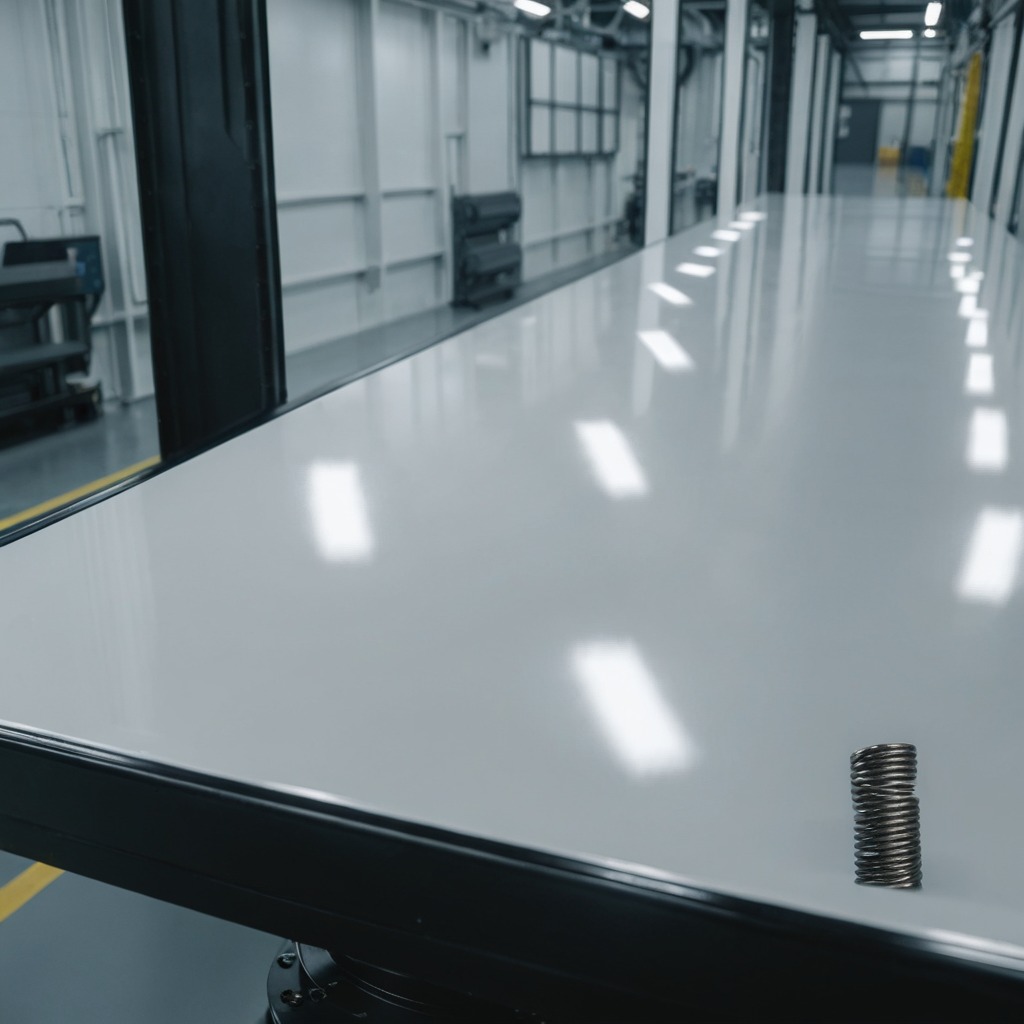
A coiled metal spring lies on a table in the ship maintenance bay industrial lighting.